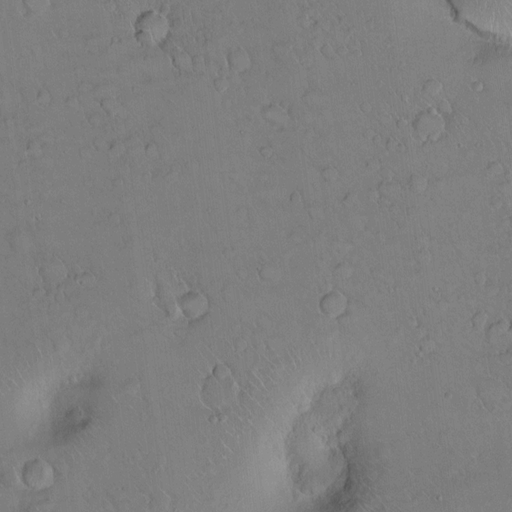
Objects detected: cone, cone